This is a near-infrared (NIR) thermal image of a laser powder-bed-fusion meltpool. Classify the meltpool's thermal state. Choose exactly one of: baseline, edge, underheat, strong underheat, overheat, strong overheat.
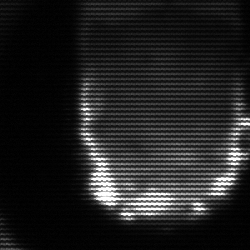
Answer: baseline